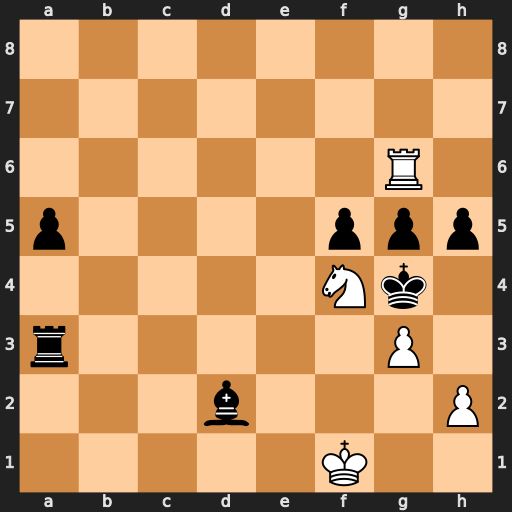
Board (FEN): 8/8/6R1/p4ppp/5Nk1/r5P1/3b3P/5K2
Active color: w
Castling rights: -
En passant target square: -
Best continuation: Kg2 Rxg3+ hxg3